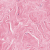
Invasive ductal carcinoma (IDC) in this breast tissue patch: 0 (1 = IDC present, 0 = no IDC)